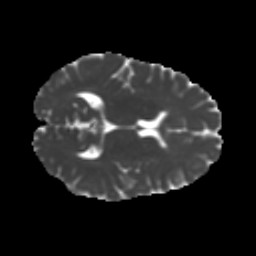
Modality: MD
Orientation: axial
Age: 21
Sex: female
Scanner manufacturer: ge
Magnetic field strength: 3 T
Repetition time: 7.8 s
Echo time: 0.0606 s